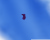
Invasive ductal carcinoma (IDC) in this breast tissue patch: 0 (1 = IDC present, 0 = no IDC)